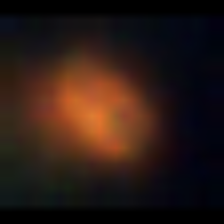
Taxon: NanoPlankton
Group: Other